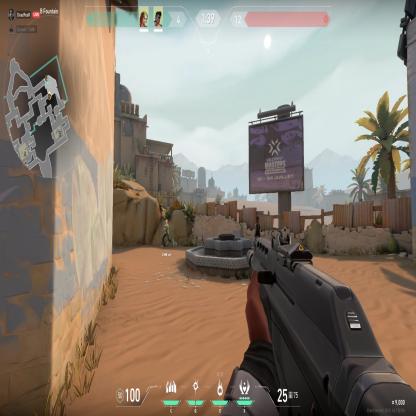
Label: teammate